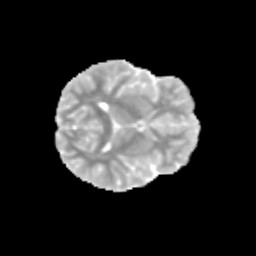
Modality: MD
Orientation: axial
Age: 13
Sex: female
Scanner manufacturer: siemens
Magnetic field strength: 3 T
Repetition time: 3.8 s
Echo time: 0.07 s